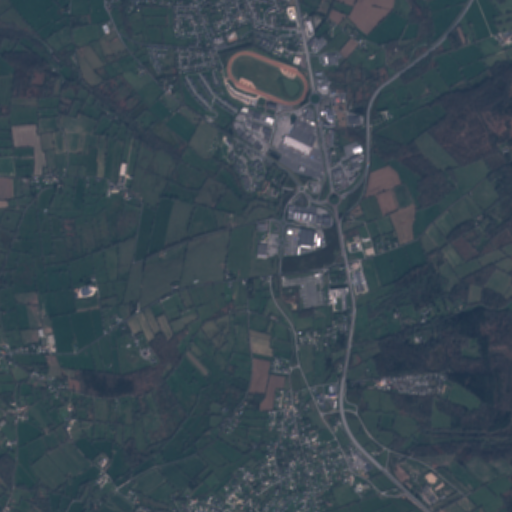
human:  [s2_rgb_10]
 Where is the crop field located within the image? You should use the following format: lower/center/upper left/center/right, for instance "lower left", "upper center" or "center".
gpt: The crop field is located in the left of the image.
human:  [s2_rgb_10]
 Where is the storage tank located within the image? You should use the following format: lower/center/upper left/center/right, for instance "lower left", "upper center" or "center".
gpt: The storage tank is located in the upper center of the image.
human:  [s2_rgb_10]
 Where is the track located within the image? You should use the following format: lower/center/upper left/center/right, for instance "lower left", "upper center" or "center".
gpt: The track is located in the upper center of the image.
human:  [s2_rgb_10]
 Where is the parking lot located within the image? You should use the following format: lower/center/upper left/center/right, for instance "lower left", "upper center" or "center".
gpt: There is no parking lot in the image.